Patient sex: F
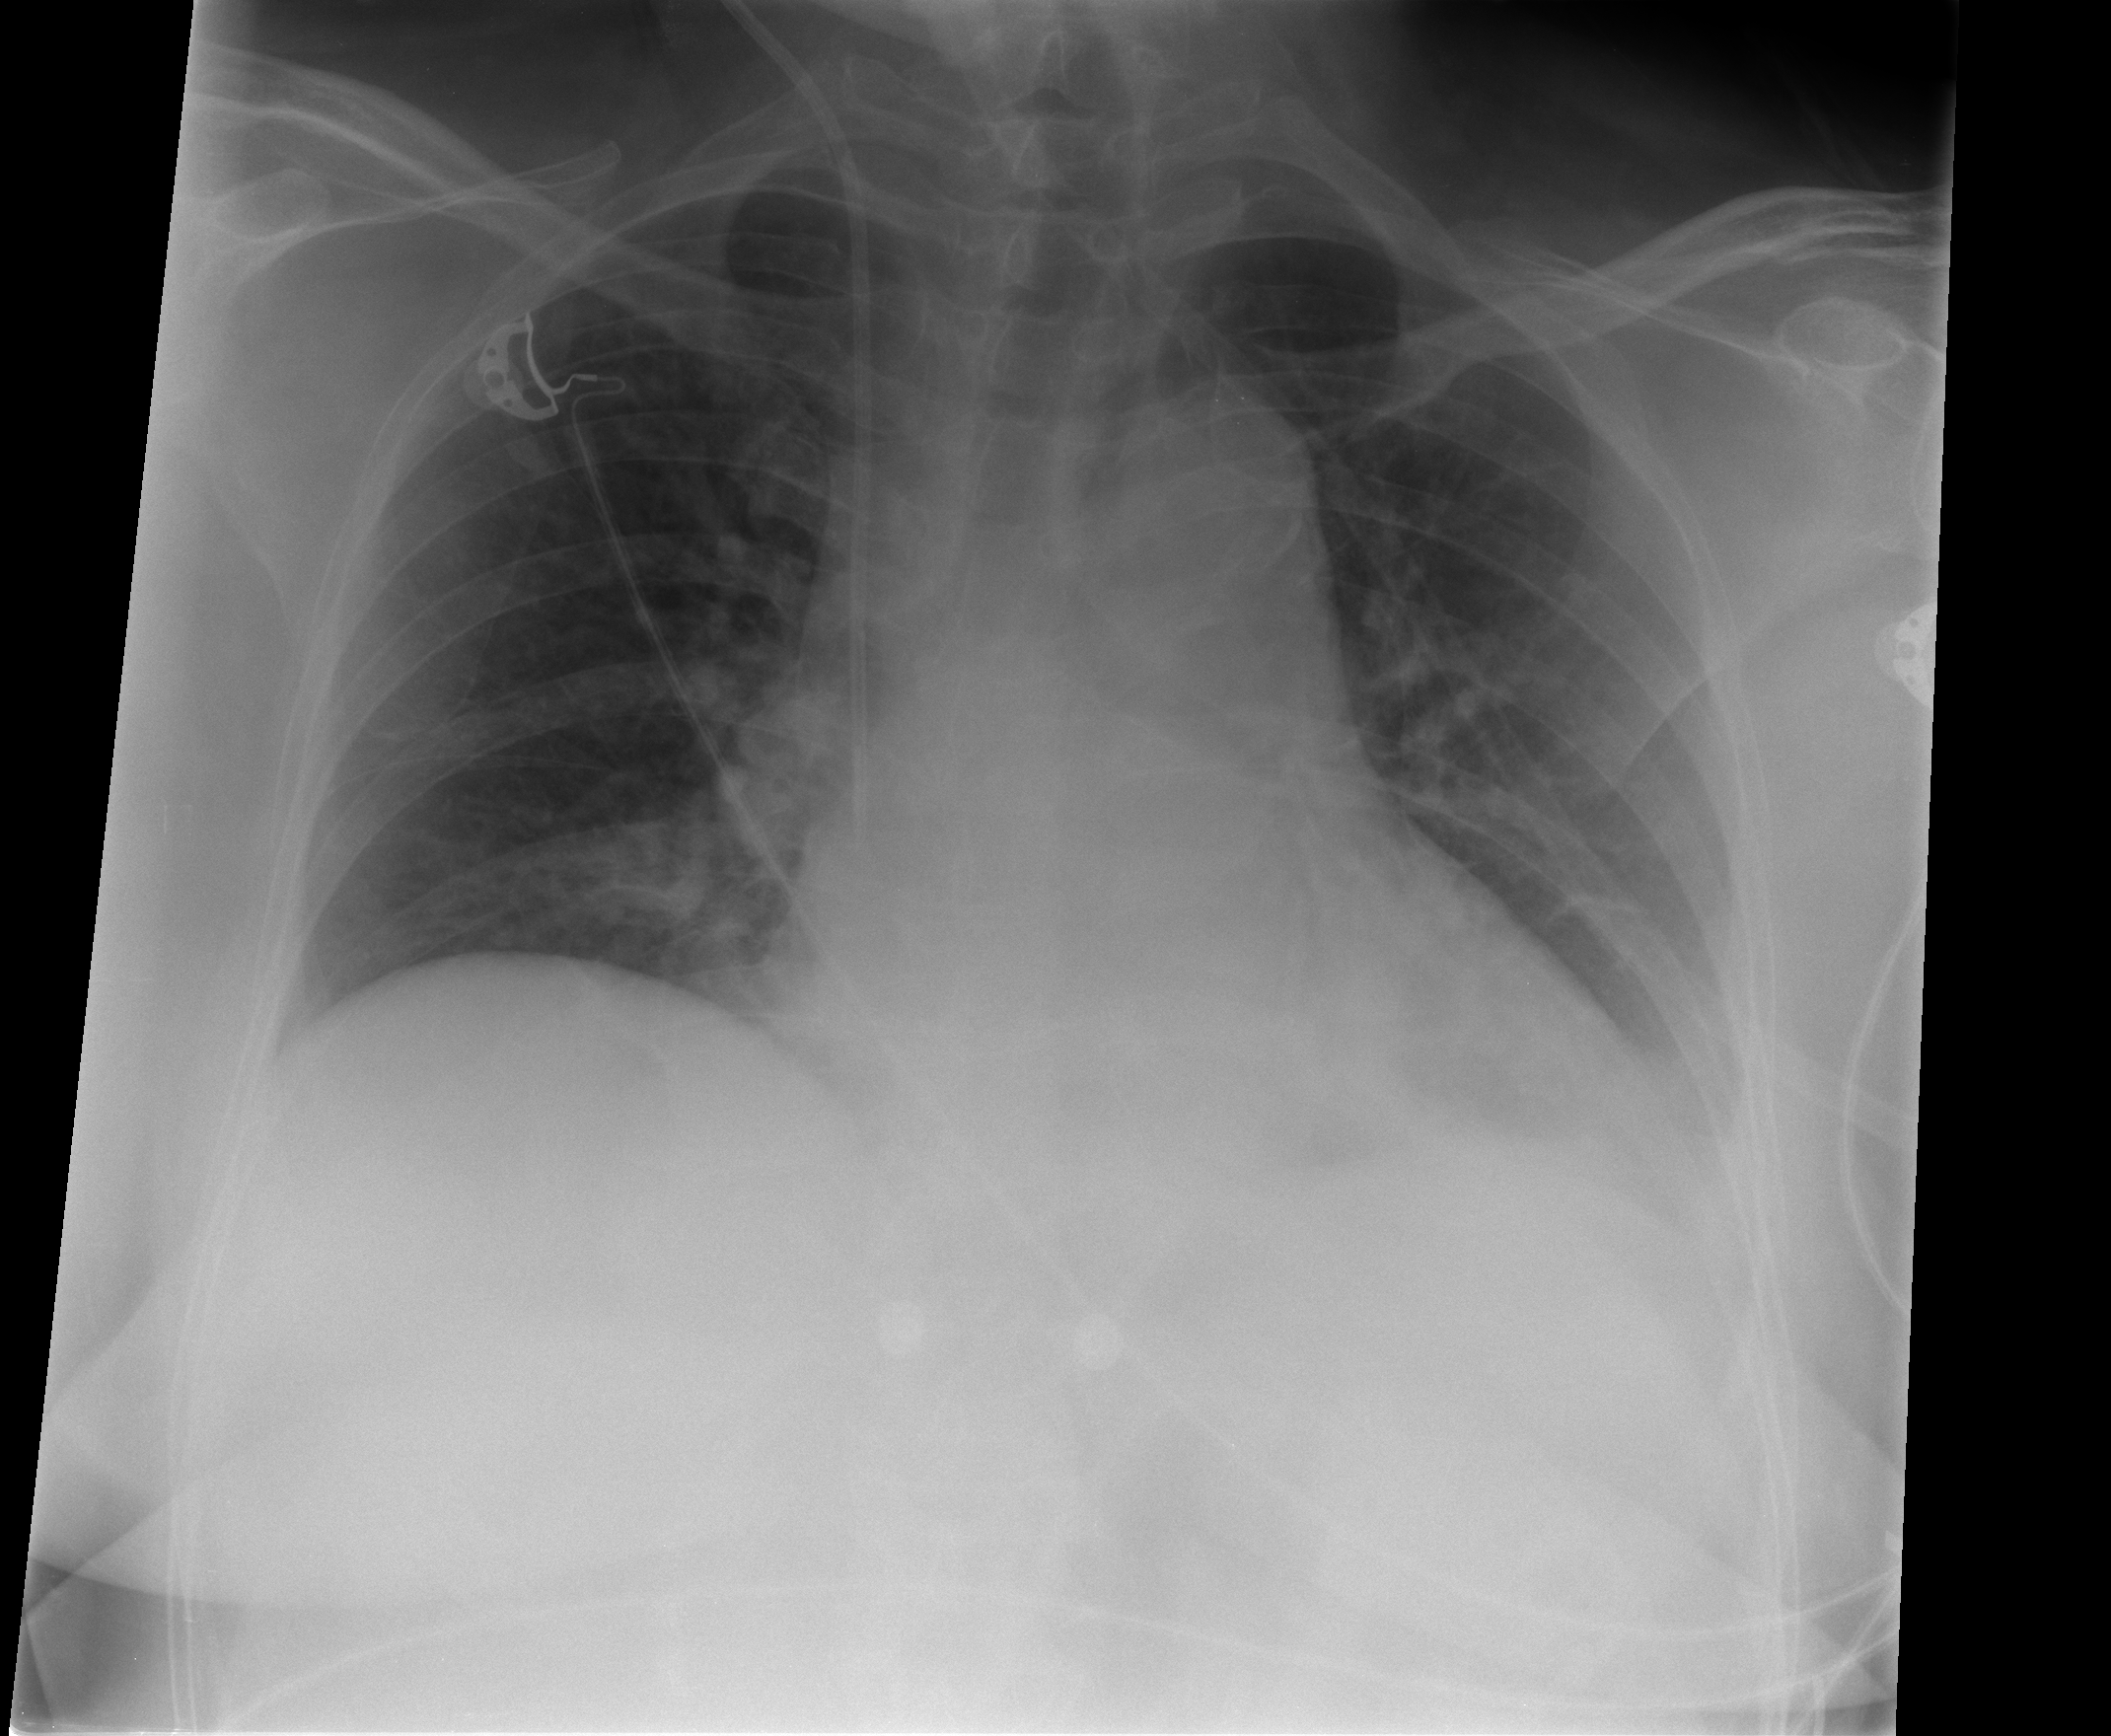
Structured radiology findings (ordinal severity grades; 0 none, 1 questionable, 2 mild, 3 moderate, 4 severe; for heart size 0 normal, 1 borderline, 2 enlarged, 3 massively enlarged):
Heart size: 2
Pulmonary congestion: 0
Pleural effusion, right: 0
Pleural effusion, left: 2
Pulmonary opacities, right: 0
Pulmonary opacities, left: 0
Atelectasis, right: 0
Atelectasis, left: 2